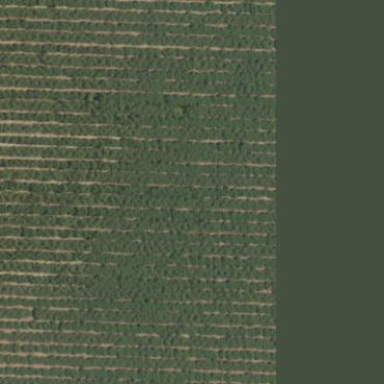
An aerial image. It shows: Beautiful vineyard in the countryside.